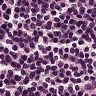
Metastatic tissue present: no